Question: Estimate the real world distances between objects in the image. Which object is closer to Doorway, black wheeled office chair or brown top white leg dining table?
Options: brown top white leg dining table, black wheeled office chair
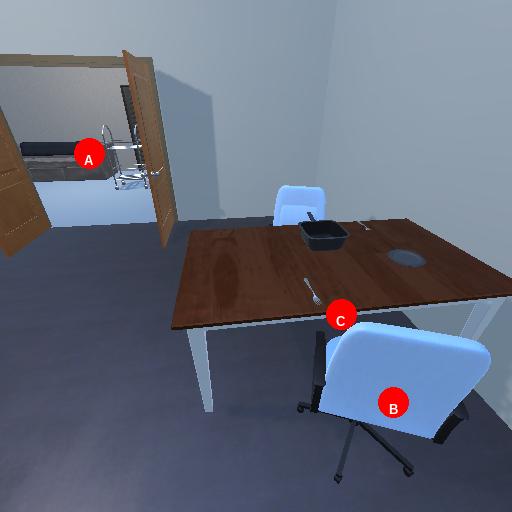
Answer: brown top white leg dining table